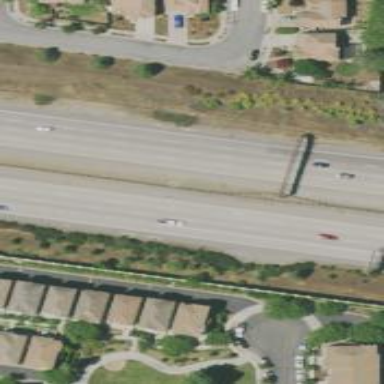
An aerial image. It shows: View of motorway.